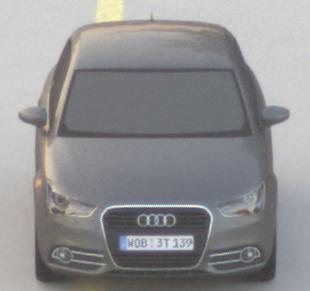
Make: Audi
Model: A1 Sportback 1.2 TFSI
Detailed model: A1 (8X) Sportback
Model produced from: 2012/03
Model produced until: 2014/11
Doors: 5
Color: gray
Road condition: dry road
Daytime: sunrise or sunset
Contrast: low contrast